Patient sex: F
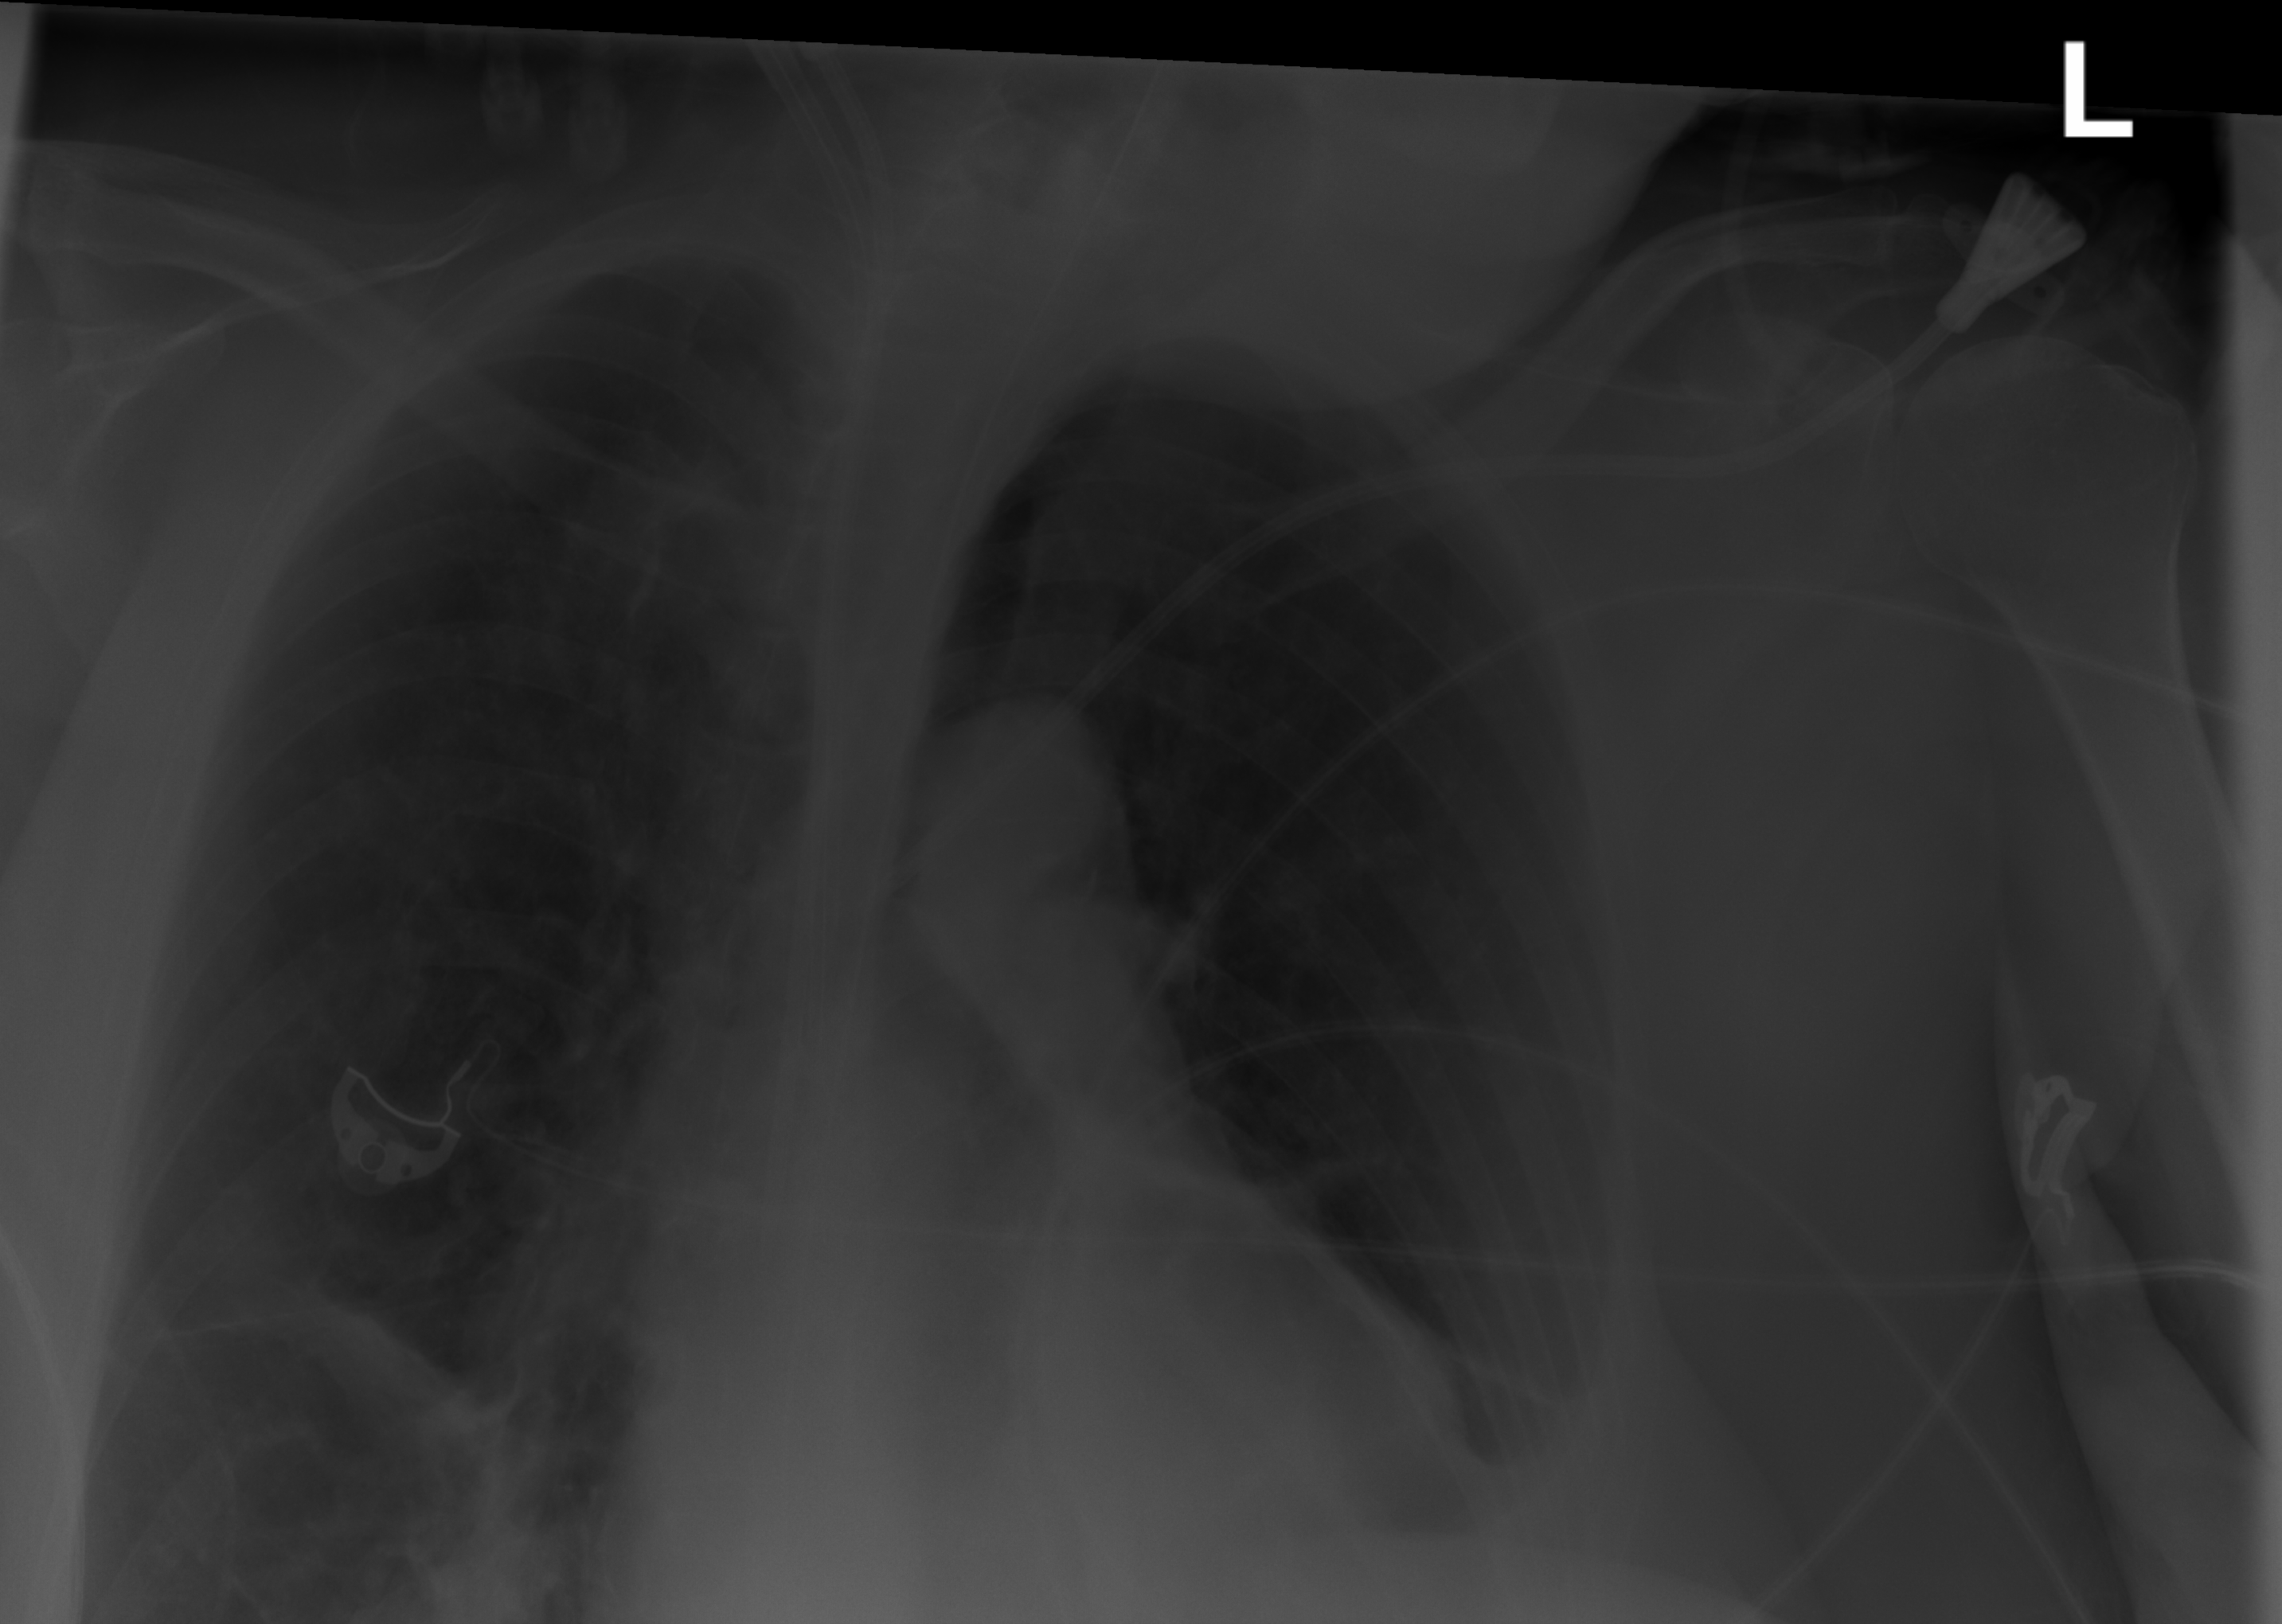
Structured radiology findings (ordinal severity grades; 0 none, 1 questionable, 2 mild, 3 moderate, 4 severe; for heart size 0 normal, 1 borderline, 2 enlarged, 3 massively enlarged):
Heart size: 1
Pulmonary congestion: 0
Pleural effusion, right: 1
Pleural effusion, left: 2
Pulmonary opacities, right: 2
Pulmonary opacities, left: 0
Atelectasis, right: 2
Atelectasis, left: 2